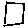
Label: square